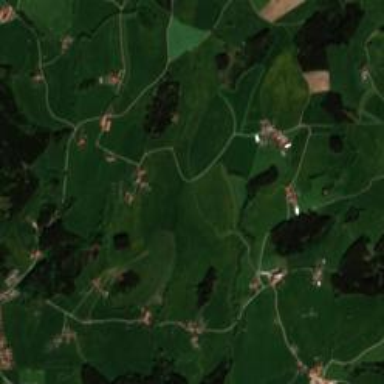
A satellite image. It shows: Small hamlet.